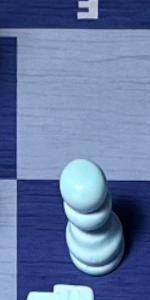
Label: Pawn_White